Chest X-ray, AP view. Patient: 21 years old, sex F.
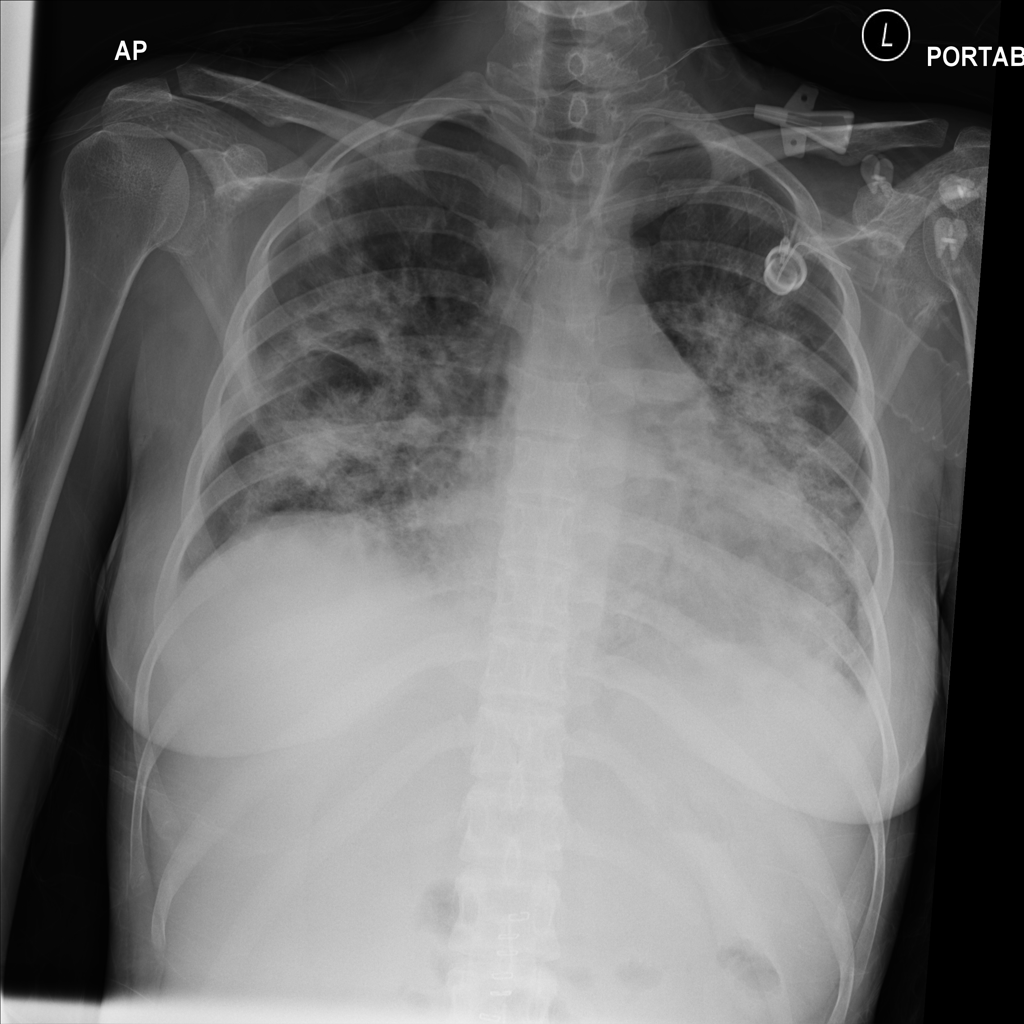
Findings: Cardiomegaly, Consolidation, Infiltration